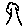
Label: tree